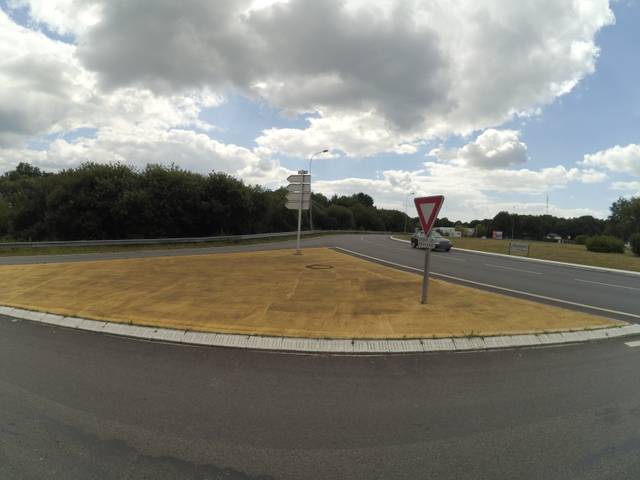
Region: France
Coordinates: 47.76, -3.282